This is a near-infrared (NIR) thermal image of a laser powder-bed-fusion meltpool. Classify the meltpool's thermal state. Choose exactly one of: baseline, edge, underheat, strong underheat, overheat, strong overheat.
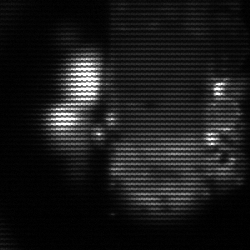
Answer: strong underheat